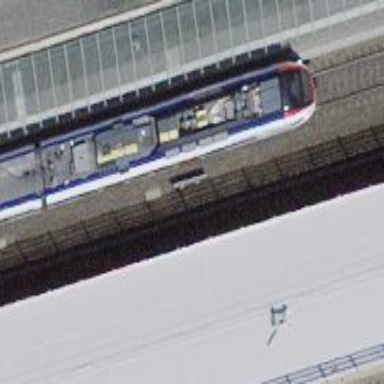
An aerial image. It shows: Stop position for public transport at railway stop.